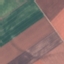
Land use / land cover: AnnualCrop